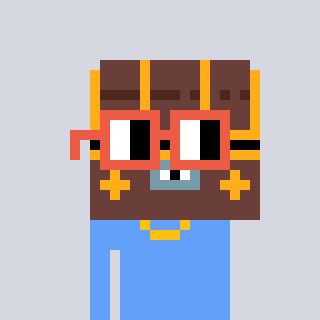
a pixel art character with square orange glasses, a treasure chest-shaped head and a blue-colored body on a cool background